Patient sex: F
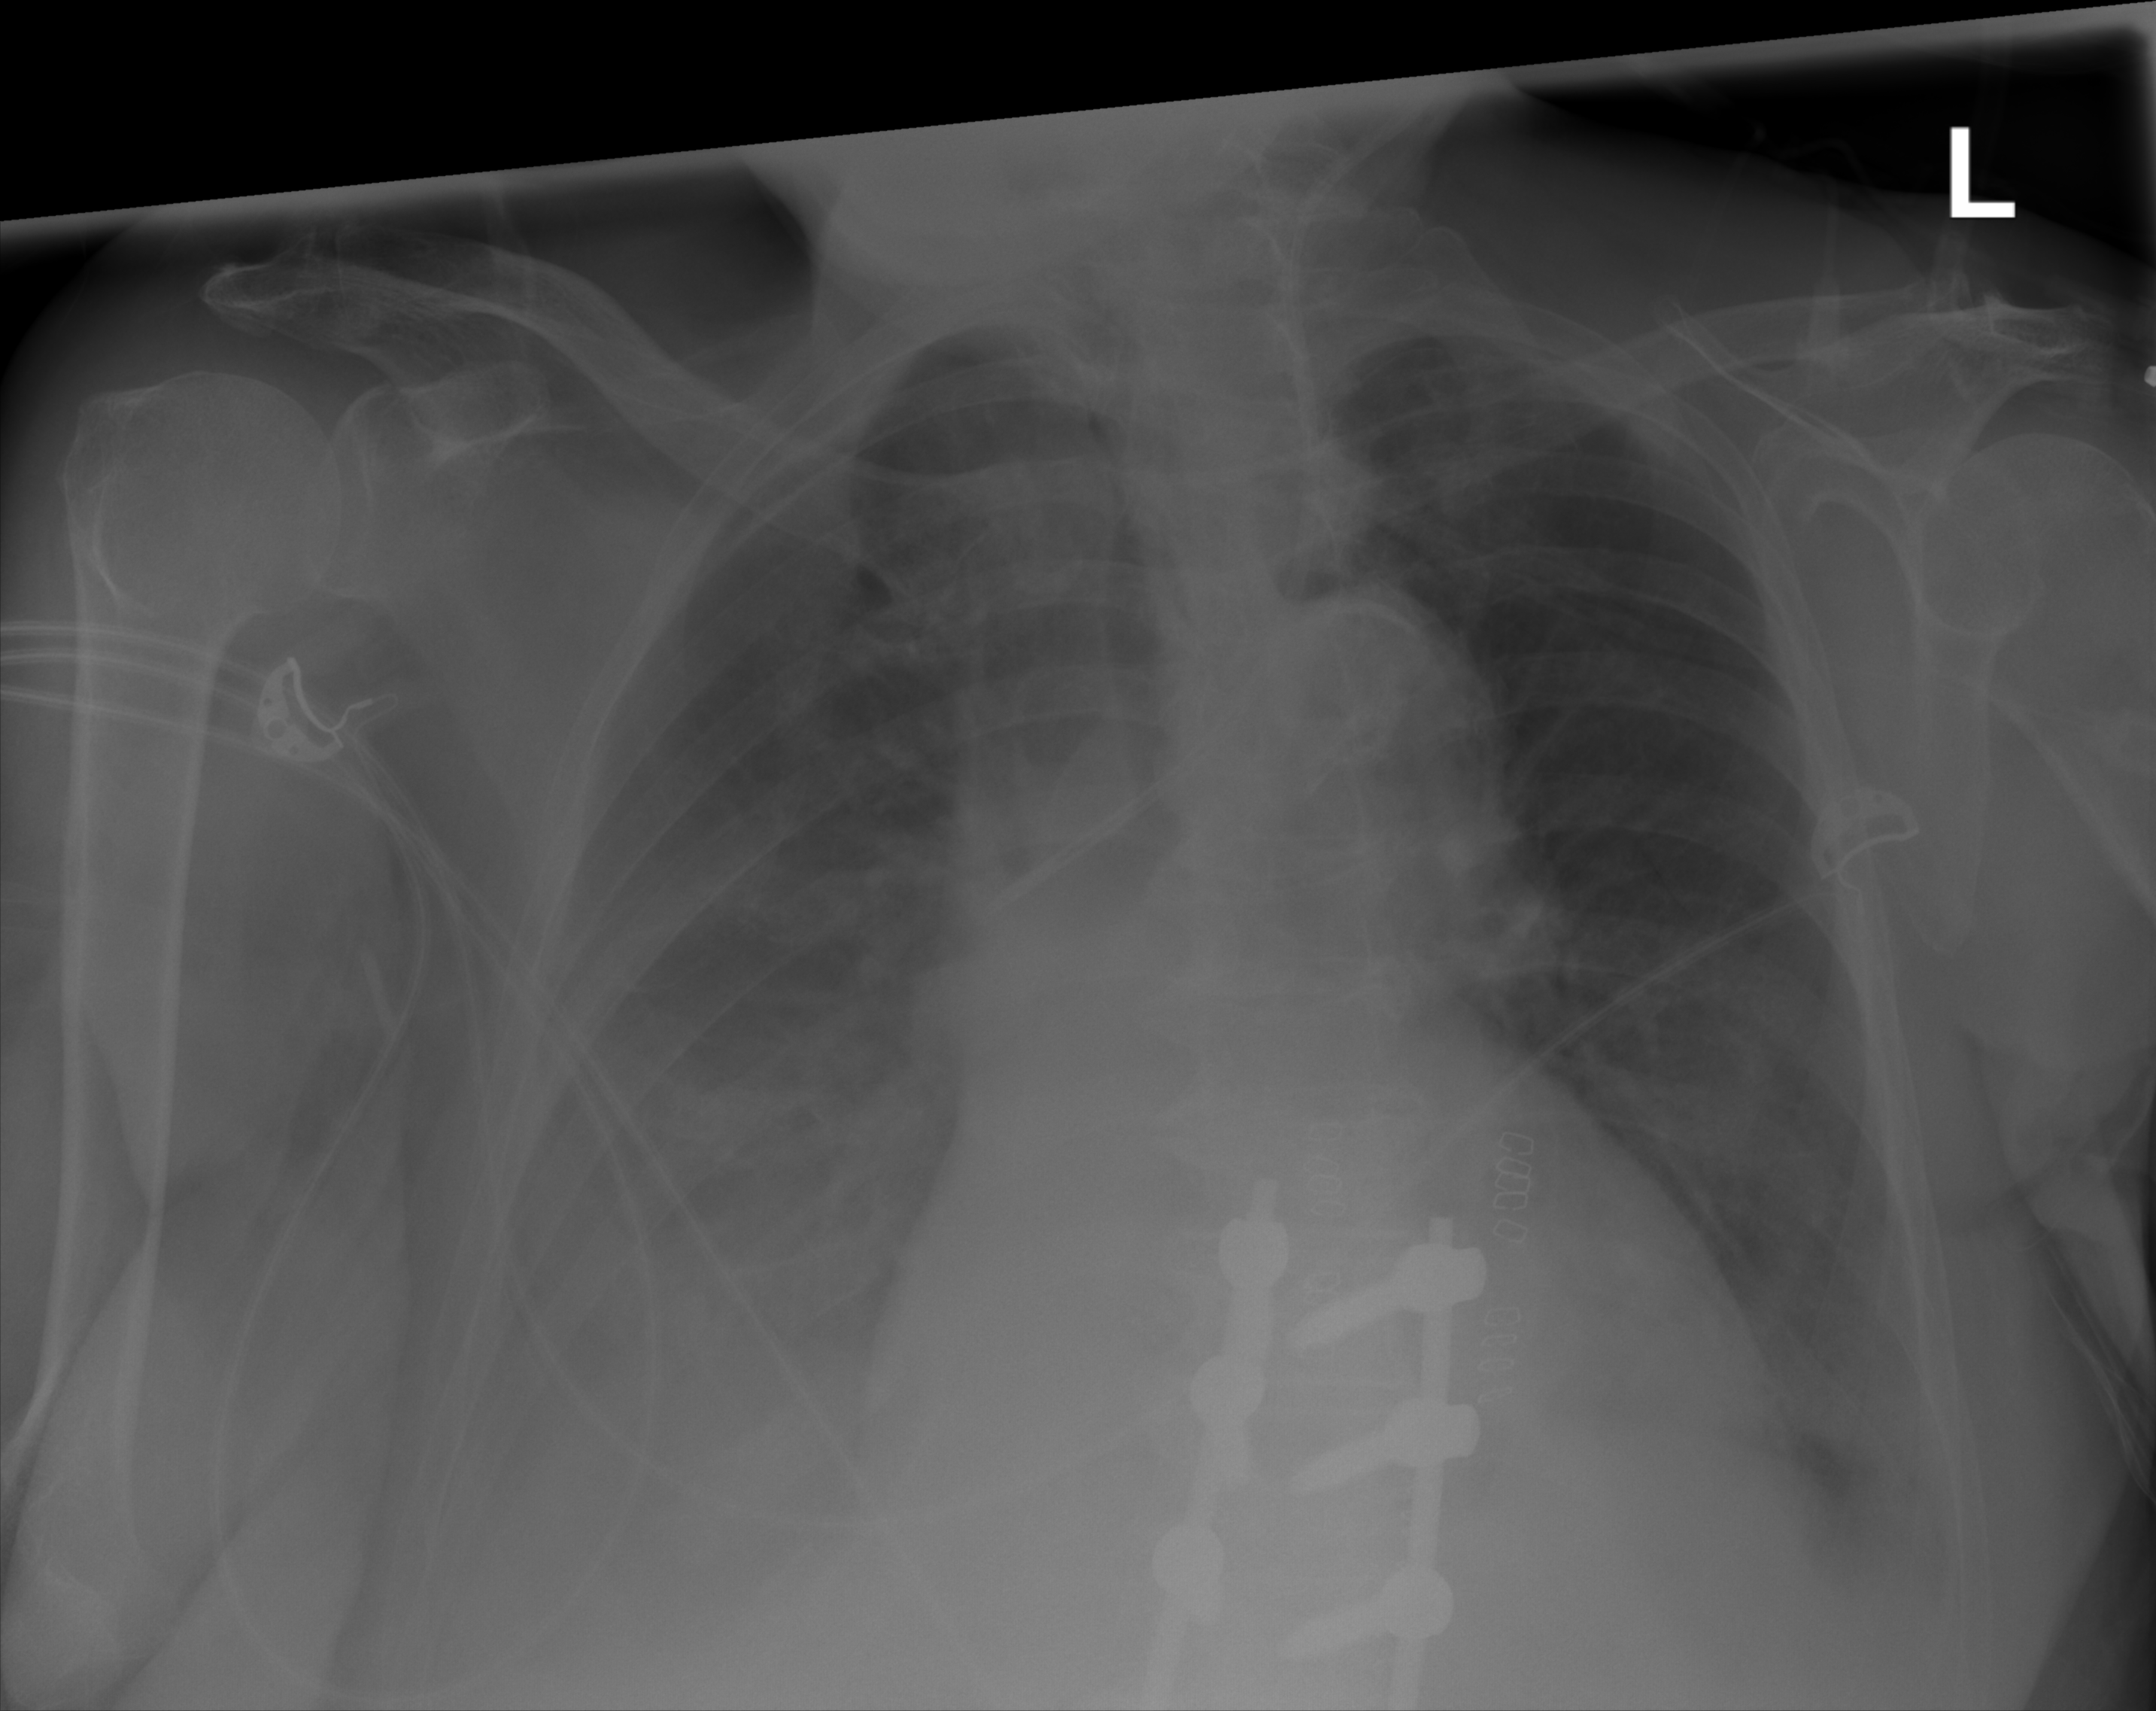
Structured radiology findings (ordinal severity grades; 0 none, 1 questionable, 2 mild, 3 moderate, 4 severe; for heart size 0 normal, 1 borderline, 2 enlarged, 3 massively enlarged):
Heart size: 2
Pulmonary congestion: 0
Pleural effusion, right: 3
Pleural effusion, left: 3
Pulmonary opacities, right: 2
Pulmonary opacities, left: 0
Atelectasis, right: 2
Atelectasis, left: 2